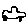
Label: car